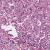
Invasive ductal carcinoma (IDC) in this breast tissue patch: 1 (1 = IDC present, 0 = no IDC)